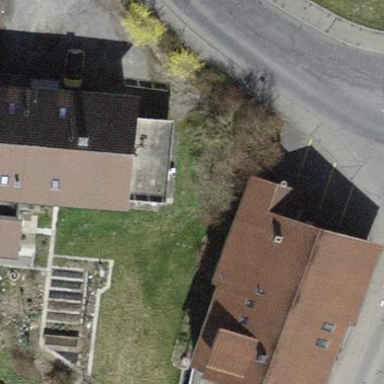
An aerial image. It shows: House that also functions as pub.